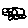
Label: car